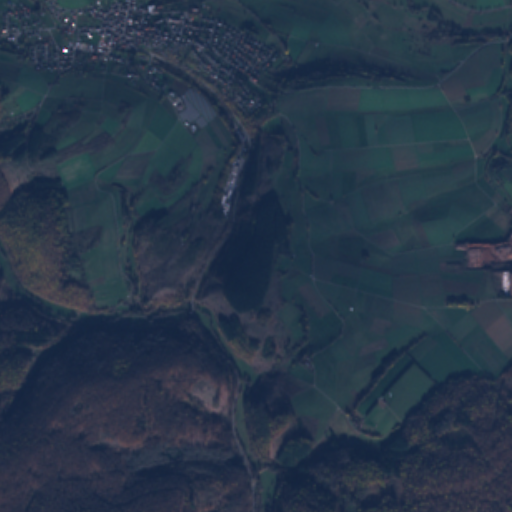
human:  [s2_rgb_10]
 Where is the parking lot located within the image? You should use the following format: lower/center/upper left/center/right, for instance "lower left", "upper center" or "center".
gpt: The parking lot is located in the upper center of the image.
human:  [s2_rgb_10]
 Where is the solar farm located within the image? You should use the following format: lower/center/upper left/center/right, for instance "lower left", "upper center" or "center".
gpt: The solar farm is located in the upper center of the image.
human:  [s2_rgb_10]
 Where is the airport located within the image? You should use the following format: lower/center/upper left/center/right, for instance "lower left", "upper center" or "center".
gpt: There is no airport in the image.